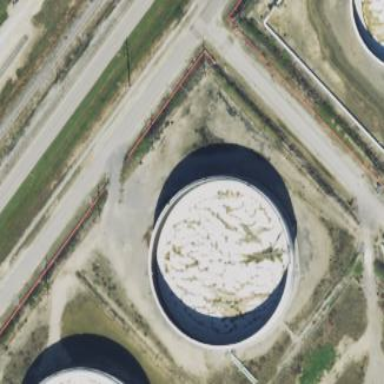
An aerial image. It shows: Building with storage tank.